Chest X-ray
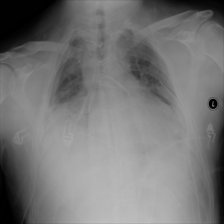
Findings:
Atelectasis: negative
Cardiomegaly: negative
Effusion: negative
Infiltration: negative
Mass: negative
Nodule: negative
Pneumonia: negative
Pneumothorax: negative
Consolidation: negative
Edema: negative
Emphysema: negative
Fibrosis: negative
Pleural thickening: negative
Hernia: negative